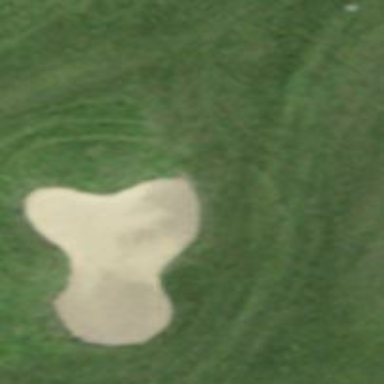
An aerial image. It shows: Bunker filled with sand on golf course.